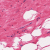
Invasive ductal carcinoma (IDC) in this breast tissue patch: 0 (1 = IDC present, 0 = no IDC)